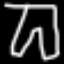
Label: pants